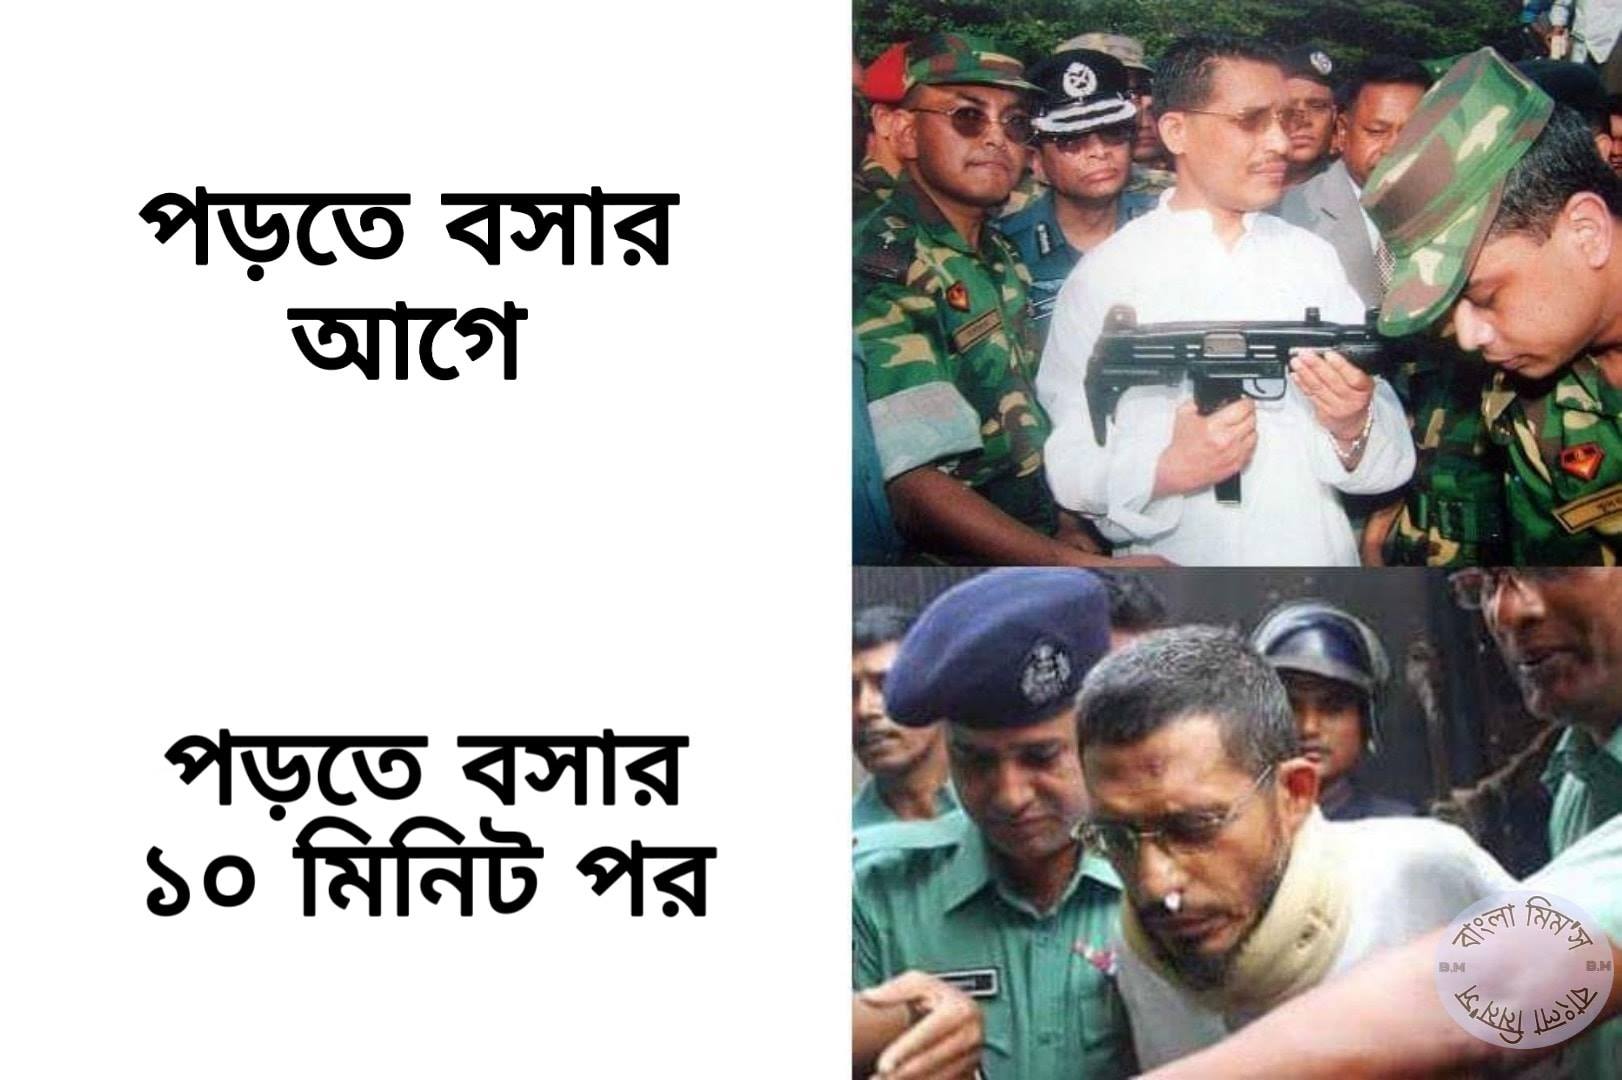
Caption: পড়তে বসার আগে      পড়তে বসার ১০ মিনিট পর
Label: hate